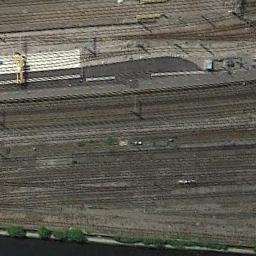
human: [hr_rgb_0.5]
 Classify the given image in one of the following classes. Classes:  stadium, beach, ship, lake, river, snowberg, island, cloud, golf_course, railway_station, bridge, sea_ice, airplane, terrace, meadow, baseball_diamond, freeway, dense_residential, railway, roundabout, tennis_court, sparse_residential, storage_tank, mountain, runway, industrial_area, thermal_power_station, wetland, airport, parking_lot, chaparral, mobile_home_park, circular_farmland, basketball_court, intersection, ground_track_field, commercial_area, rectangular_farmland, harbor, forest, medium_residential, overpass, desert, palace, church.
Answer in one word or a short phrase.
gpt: railway